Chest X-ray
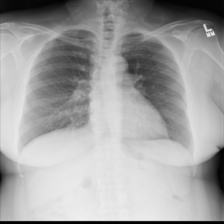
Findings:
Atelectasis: negative
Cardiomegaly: negative
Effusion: negative
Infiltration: negative
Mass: negative
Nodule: negative
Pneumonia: negative
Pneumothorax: negative
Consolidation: negative
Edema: negative
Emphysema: negative
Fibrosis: negative
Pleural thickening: negative
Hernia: negative